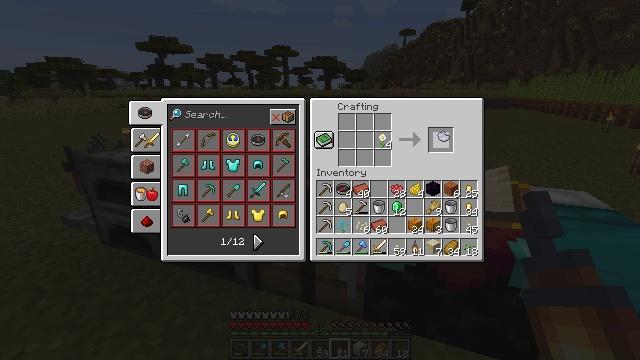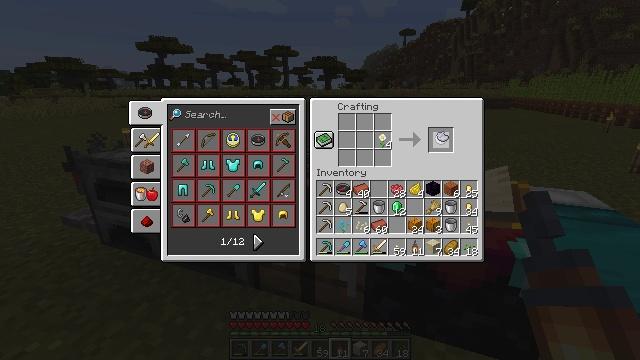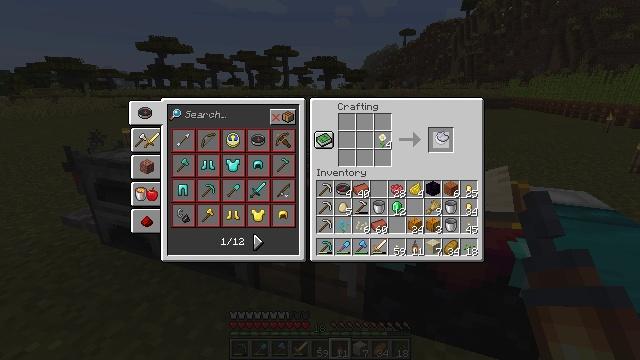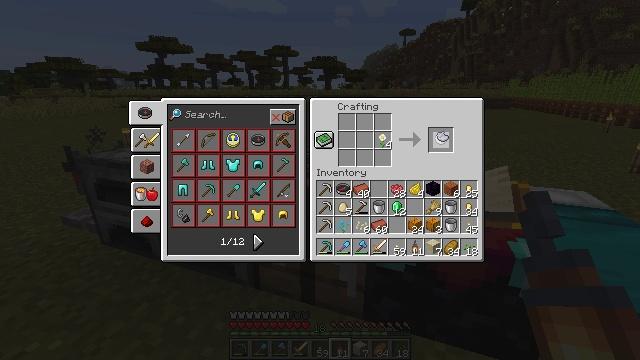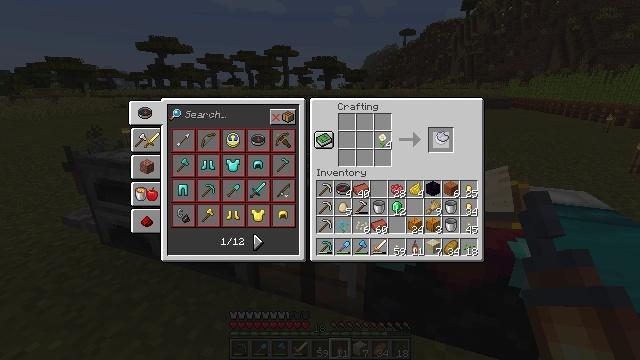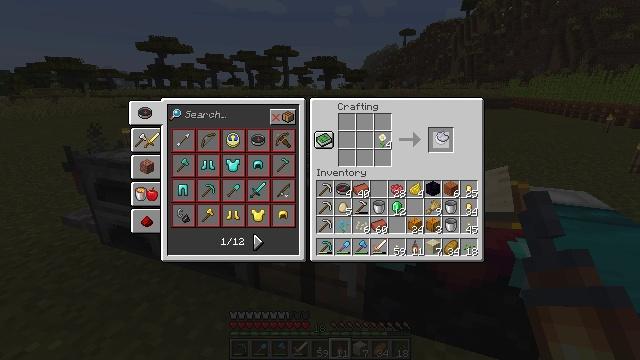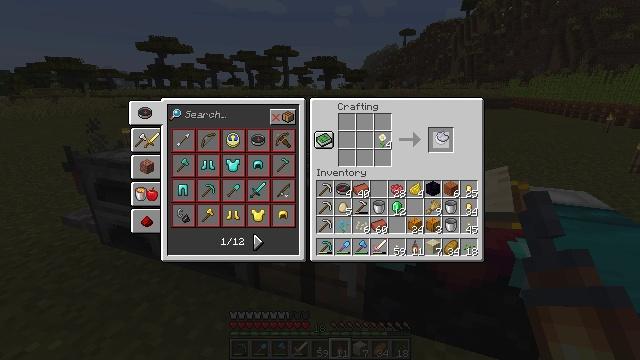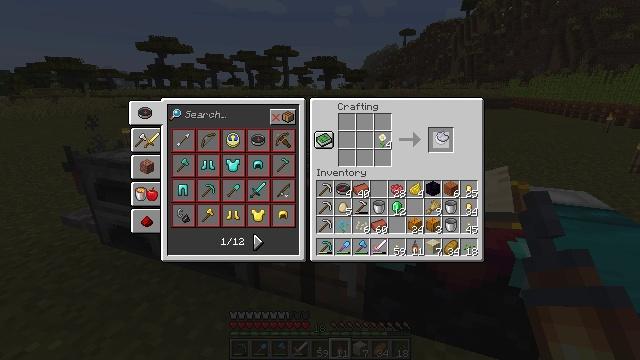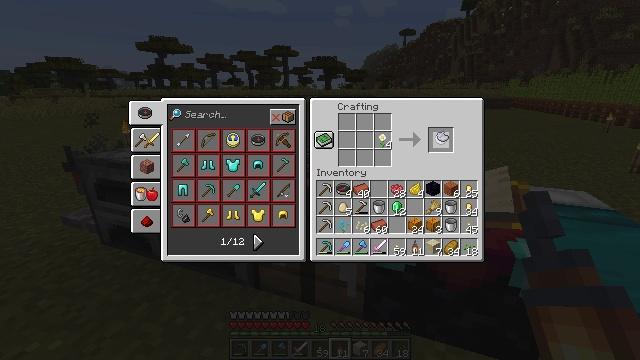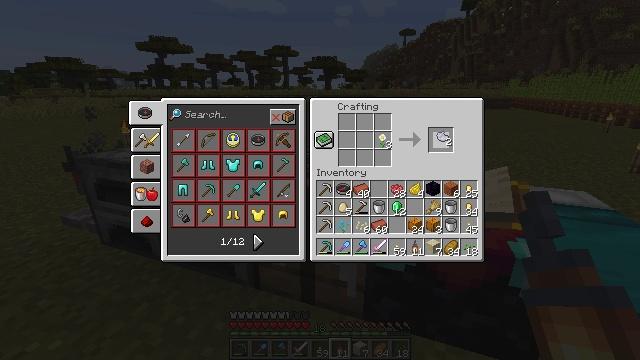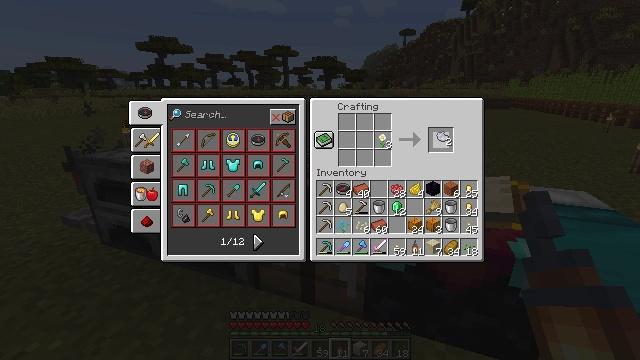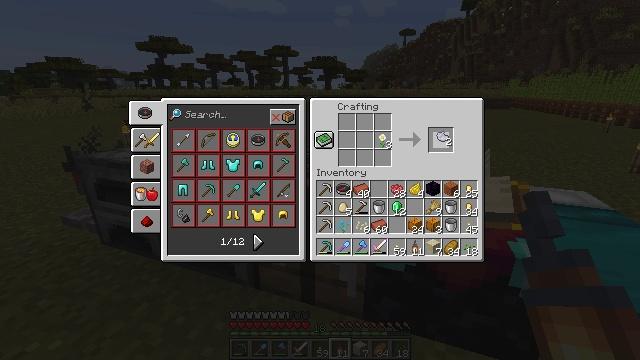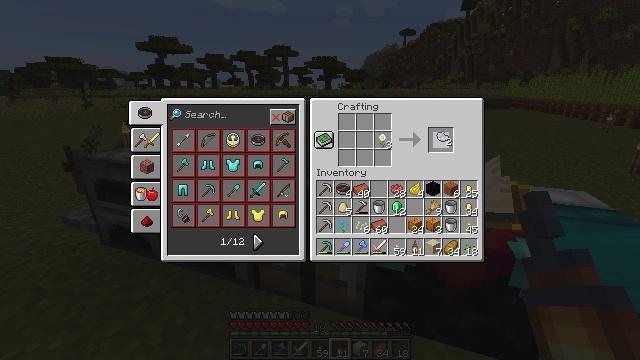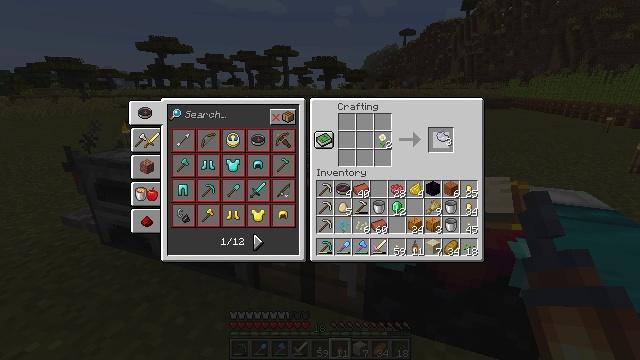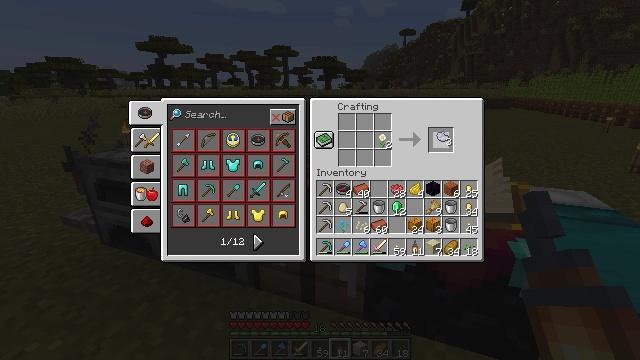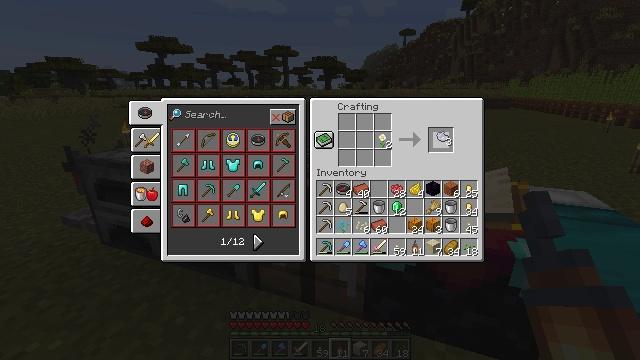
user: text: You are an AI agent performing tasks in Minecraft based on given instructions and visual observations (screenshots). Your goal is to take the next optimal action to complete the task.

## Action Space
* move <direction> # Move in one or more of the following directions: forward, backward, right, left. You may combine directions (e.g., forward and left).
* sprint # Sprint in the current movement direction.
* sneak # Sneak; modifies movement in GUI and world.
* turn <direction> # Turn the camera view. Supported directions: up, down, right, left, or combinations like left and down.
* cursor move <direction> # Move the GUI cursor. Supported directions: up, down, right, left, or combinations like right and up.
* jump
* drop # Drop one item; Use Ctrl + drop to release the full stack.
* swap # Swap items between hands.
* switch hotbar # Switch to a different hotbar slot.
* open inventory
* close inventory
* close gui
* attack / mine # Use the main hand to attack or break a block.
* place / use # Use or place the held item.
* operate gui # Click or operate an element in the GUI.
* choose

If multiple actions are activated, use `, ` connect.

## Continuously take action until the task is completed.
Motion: motion action
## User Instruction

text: Make light gray dye from crafting ingredients.
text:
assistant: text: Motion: no_op
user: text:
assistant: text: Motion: operate gui
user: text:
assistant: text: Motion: operate gui
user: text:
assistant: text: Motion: operate gui
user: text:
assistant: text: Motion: operate gui
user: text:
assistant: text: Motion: operate gui
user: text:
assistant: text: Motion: operate gui
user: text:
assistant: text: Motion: operate gui
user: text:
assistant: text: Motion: no_op
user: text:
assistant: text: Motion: operate gui
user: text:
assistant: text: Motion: operate gui
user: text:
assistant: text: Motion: operate gui
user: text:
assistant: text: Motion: no_op
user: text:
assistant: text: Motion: operate gui
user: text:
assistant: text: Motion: operate gui
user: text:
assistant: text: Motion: operate gui
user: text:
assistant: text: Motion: no_op
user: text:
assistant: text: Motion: operate gui
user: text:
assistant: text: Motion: operate gui
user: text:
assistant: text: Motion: no_op
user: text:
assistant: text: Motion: operate gui
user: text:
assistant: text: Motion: operate gui
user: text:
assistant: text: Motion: operate gui
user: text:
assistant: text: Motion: operate gui
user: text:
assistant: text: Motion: operate gui